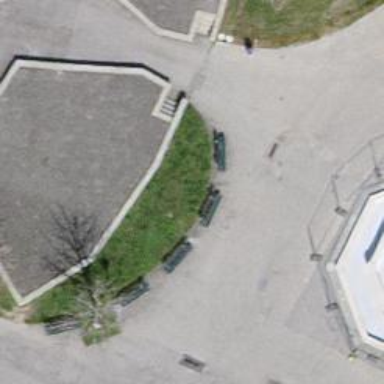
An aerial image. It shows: Bench.